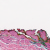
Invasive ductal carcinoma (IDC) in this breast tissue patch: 0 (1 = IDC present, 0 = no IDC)